Current action and preconditions to check: trajectory_clear

Your task: For each precondition in the list above, predict whether it will hold at this action.

Consider the current scene as observed from the mobile robot's camera, and analyze the predicted future states of all dynamic agents (e.g., people, animals, vehicles, or any moving entities) within the NEXT SECOND.

IMPORTANT: Only answer "very likely" if you are absolutely certain—based on strong, clear evidence—that a dynamic agent will violate the precondition in the predicted future state. Do NOT answer "very likely" for unlikely, ambiguous, or low-probability risks.

Ask yourself for each precondition: Is there a high probability, with clear and convincing evidence, that the predicted future states of any dynamic agent will interfere with the predicted future state of the currently executing action within the NEXT SECOND, causing that precondition to fail?

Assess the risk level based on these predictions. Use "likely" or "very likely" if motions create a clear risk of interference.

Use "neutral" or "improbable" if agents are nearby but their predicted paths are clearly diverging or non-conflicting.

Failure Risk Categories: "very improbable", "improbable", "neutral", "likely", "very likely"

Answer Format: Output ONLY the probability_of_failure value from these categories: "very improbable", "improbable", "neutral", "likely", "very likely"

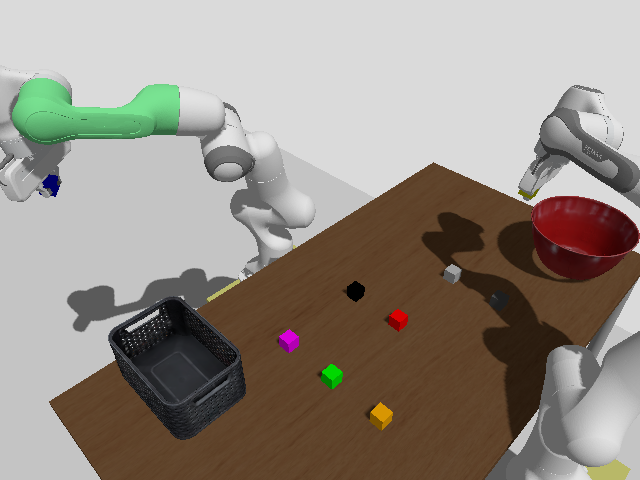

Answer: very improbable